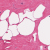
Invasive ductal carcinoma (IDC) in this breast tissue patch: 0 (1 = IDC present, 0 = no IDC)